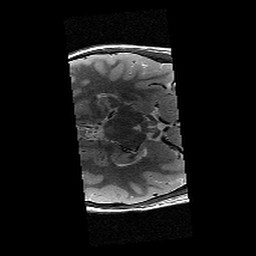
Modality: T2w
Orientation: axial
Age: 10
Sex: male
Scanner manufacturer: siemens
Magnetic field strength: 3 T
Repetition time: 9.23 s
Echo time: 0.067 s